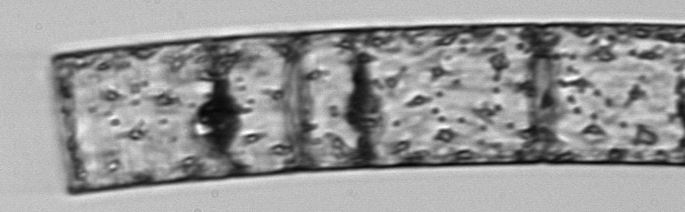
Label: Guinardia_flaccida